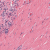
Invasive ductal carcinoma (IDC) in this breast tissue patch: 0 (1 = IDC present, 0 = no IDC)